Interaction volume radius: 5 \u00c5
Interaction volume height: 10 \u00c5
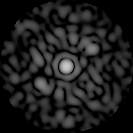
Disorder parameter: 0.7725